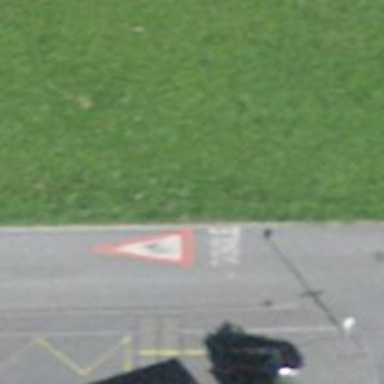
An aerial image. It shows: Feature for traffic calming is present.